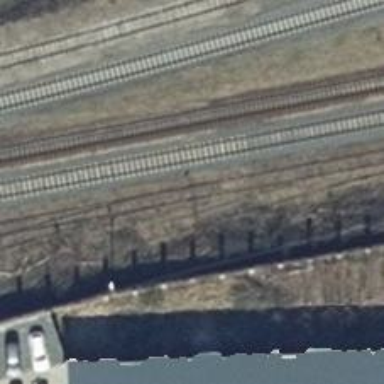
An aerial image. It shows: Railway switch.